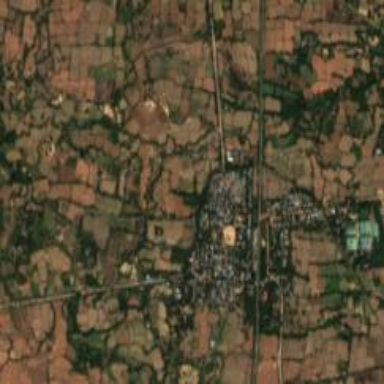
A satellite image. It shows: Village.